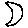
Label: moon